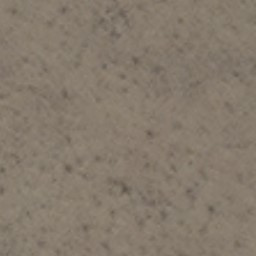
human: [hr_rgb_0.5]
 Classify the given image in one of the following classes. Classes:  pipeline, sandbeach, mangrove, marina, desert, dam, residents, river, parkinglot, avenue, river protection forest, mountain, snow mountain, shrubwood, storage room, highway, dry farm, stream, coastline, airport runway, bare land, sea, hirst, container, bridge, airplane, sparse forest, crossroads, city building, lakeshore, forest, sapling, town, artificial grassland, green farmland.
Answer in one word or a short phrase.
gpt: bare land